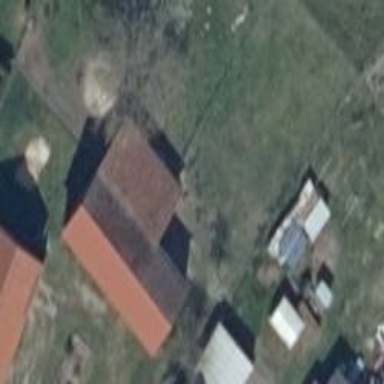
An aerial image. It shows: Building with gabled roof. The roof orientation is along the building's structure.